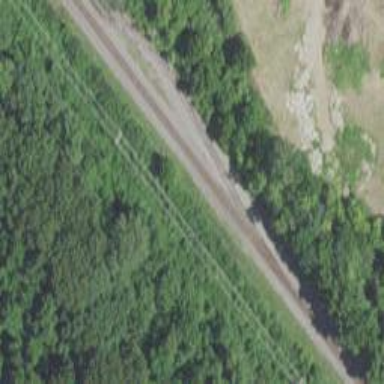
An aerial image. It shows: Disused railway spur.